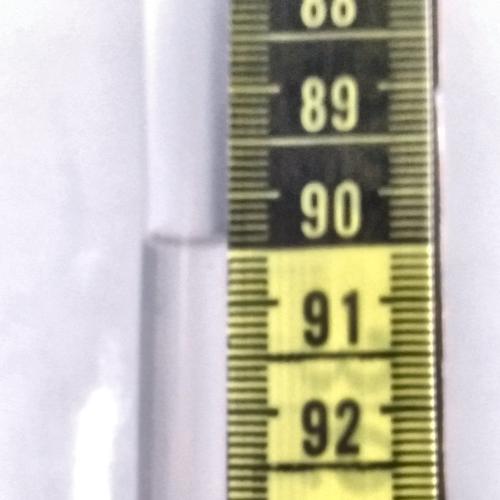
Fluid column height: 90.4 cm